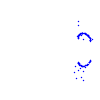
Particle: proton